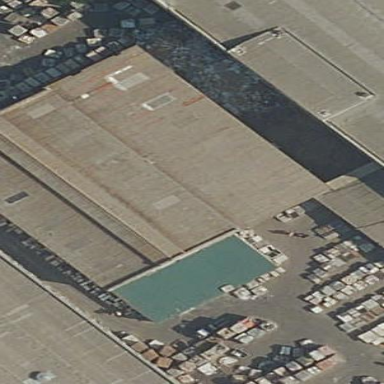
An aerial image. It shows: Industrial building.